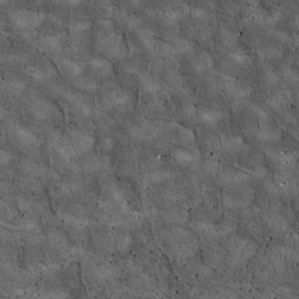
Label: non_frost